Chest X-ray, PA view. Patient: 71 years old, sex M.
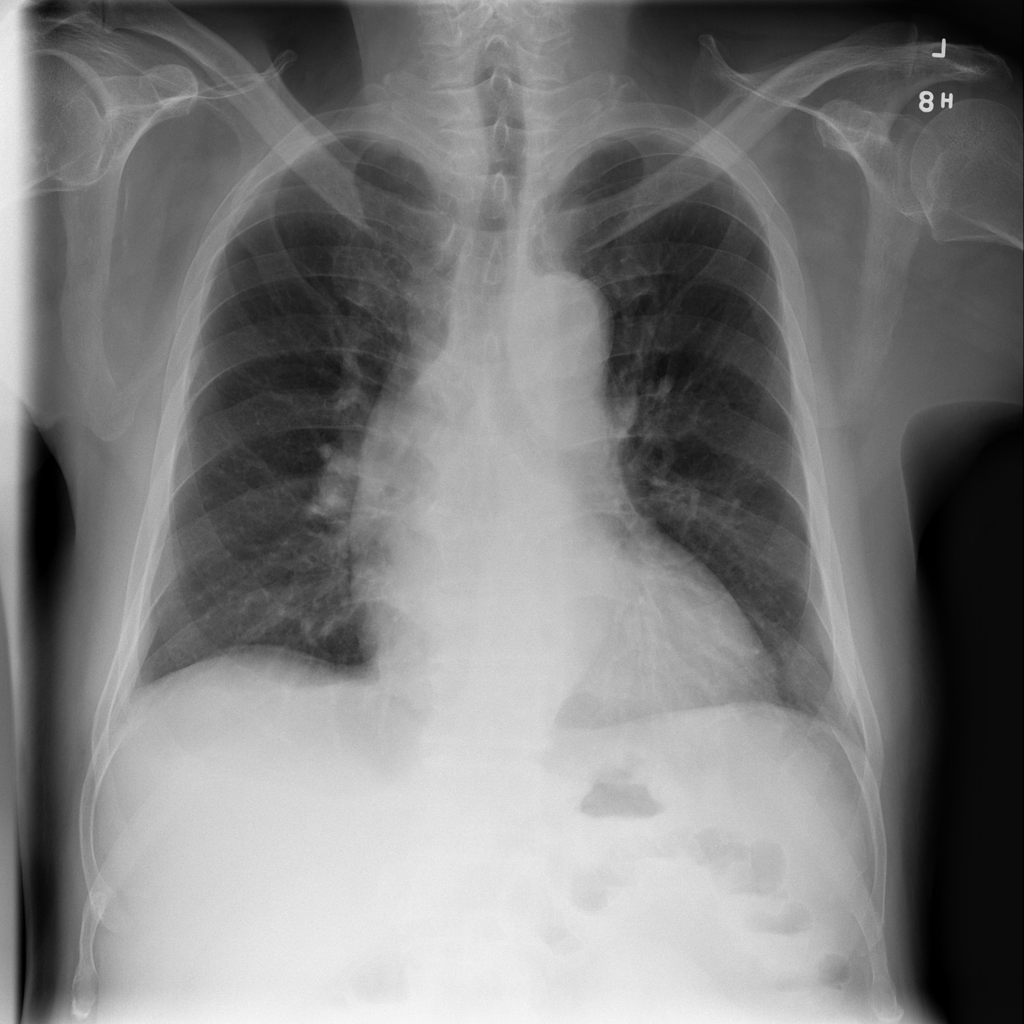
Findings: Cardiomegaly, Effusion, Pleural_Thickening